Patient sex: F
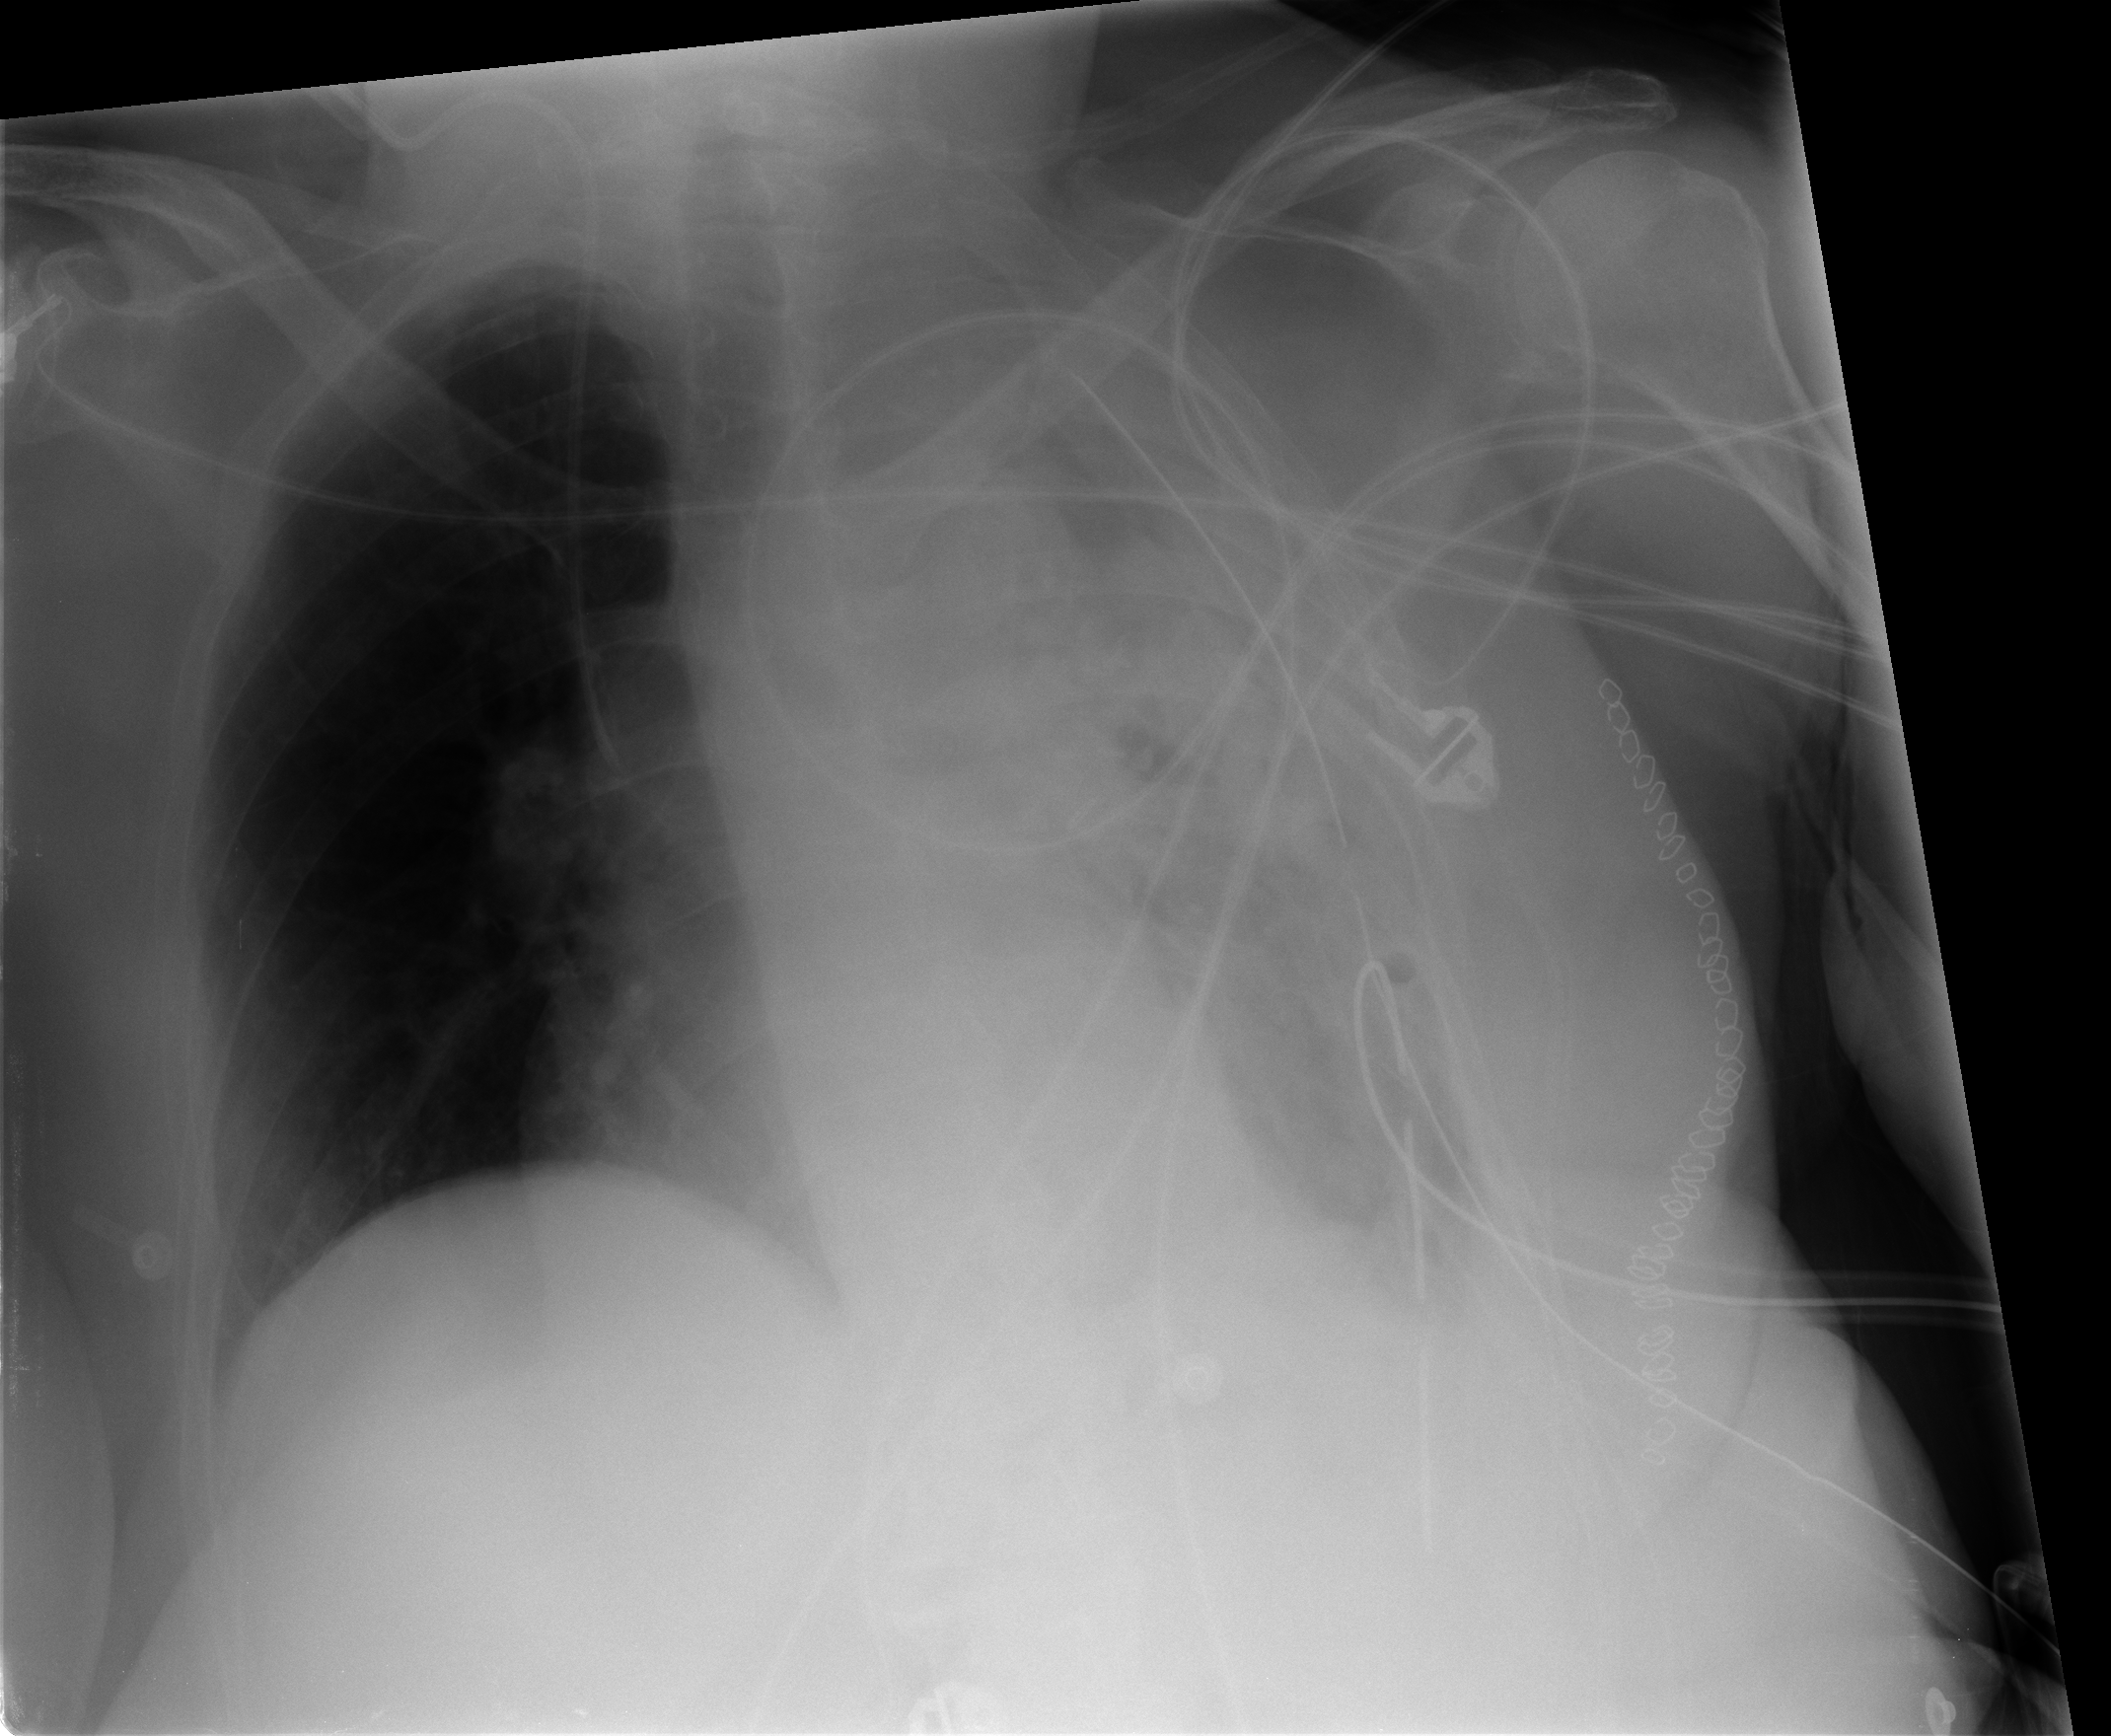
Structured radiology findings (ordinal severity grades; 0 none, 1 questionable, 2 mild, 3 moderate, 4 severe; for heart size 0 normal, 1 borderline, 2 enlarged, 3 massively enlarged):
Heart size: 0
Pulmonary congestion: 0
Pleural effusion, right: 0
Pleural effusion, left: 2
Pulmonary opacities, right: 0
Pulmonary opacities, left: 3
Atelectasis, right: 0
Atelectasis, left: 3